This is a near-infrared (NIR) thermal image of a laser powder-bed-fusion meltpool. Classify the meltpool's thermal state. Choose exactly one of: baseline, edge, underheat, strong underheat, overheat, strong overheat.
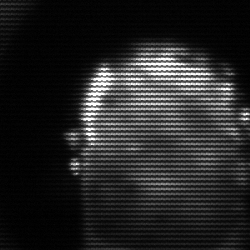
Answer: baseline